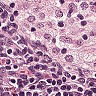
Metastatic tissue present: no